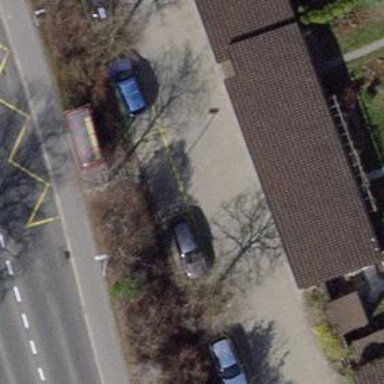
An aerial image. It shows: Set of steps on the road.